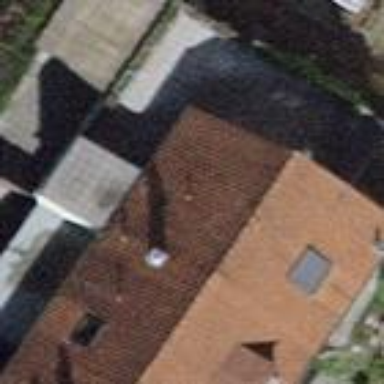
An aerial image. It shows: Gabled building with roof tiles oriented across.